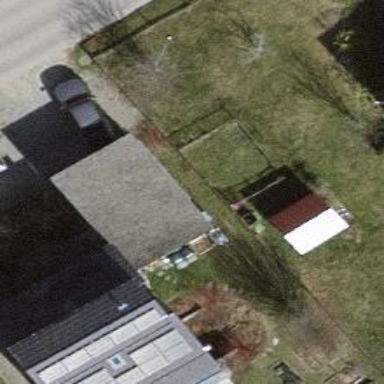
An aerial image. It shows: Garage.